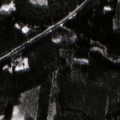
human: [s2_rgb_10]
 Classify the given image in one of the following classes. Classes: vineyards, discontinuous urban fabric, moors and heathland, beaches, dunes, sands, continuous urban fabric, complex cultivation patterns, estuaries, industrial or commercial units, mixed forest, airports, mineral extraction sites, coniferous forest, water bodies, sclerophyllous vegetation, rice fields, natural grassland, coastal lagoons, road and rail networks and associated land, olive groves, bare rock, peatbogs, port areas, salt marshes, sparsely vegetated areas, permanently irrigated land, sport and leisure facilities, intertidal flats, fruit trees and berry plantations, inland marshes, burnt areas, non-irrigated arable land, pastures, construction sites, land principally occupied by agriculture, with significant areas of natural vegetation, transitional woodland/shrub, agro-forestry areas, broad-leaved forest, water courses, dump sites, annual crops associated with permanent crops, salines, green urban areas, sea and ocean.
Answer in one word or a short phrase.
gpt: coniferous forest, mixed forest